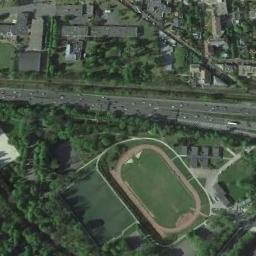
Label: ground_track_field